Question: I am trying to do jQuery sortable with items to be moved from tab contents to another div. It it working mostly fine, but the problem I am having is that I would like the item to be back to tab from which it was taken.
So let say that I have got tabs:
- - - - - - - - -
The tab content is taking 50% of width on left and 50% of width on right is the div block to were I want to drop the items. If I would like to remove the item from div block, it should come back to the related tab, so e.g. Industry cannot go back to Shipping Addres , it needs to go to Attributes.
JSFiddle: <URL>
The screen how it looks like

My HTML code:
'''
<div class="row">
<div class="col-xs-6">
<ul class="nav nav-tabs" role="tablist">
<li class="active"><a href="#Attributes" data-toggle="tab">Attributes</a></li>
<li><a href="#InvoiceAddress" data-toggle="tab">InvoiceAddress</a></li>
<li><a href="#ShippingAddress" data-toggle="tab">ShippingAddress</a></li>
</ul>
<div id="fields-draggable" class="tab-content">
<div class="tab-pane connectedSortable ui-sortable active" id="Attributes">
<button id="field_industry" class="btn btn-primary btn-lg btn-block ui-sortable-handle">industry</button>
<button id="field_types" class="btn btn-primary btn-lg btn-block ui-sortable-handle">types</button>
<button id="field_full_name" class="btn btn-primary btn-lg btn-block ui-sortable-handle">full_name</button>
</div>
<div class="tab-pane connectedSortable ui-sortable" id="InvoiceAddress">
<button id="field_street1" class="btn btn-primary btn-lg btn-block ui-sortable-handle">street1</button>
<button id="field_street2" class="btn btn-primary btn-lg btn-block ui-sortable-handle">street2</button>
<button id="field_id" class="btn btn-primary btn-lg btn-block ui-sortable-handle">id</button>
<button id="field_street3" class="btn btn-primary btn-lg btn-block ui-sortable-handle">street3</button>
<button id="field_postcode" class="btn btn-primary btn-lg btn-block ui-sortable-handle">postcode</button>
<button id="field_city" class="btn btn-primary btn-lg btn-block ui-sortable-handle">city</button>
<button id="field_stateId" class="btn btn-primary btn-lg btn-block ui-sortable-handle">stateId</button>
<button id="field_countryId" class="btn btn-primary btn-lg btn-block ui-sortable-handle">countryId</button>
</div>
<div class="tab-pane connectedSortable ui-sortable" id="ShippingAddress">
<button id="field_id" class="btn btn-primary btn-lg btn-block ui-sortable-handle">id</button>
<button id="field_street1" class="btn btn-primary btn-lg btn-block ui-sortable-handle">street1</button>
<button id="field_street2" class="btn btn-primary btn-lg btn-block ui-sortable-handle">street2</button>
<button id="field_street3" class="btn btn-primary btn-lg btn-block ui-sortable-handle">street3</button>
<button id="field_postcode" class="btn btn-primary btn-lg btn-block ui-sortable-handle">postcode</button>
<button id="field_city" class="btn btn-primary btn-lg btn-block ui-sortable-handle">city</button>
<button id="field_stateId" class="btn btn-primary btn-lg btn-block ui-sortable-handle">stateId</button>
<button id="field_countryId" class="btn btn-primary btn-lg btn-block ui-sortable-handle">countryId</button>
</div>
</div>
</div>
<div class="col-xs-6">
<div id="fields-sortable" class="connectedSortable well ui-sortable" style="min-height: 40px;">
</div>
</div>
</div>
'''
and jQuery UI code:
'''
$("#fields-sortable, #Attributes" ).sortable({
connectWith: ".connectedSortable",
placeholder: "btn btn-default btn-lg btn-block",
cancel: ''
});
$("#fields-sortable, #InvoiceAddress" ).sortable({
connectWith: ".connectedSortable",
placeholder: "btn btn-default btn-lg btn-block",
cancel: ''
});
$("#fields-sortable, #ShippingAddress" ).sortable({
connectWith: ".connectedSortable",
placeholder: "btn btn-default btn-lg btn-block",
cancel: ''
});
$( "#fields-sortable" ).sortable({
update: function (event, ui) {
var data = $(this).sortable( "serialize");
console.log(data);
}
});
'''
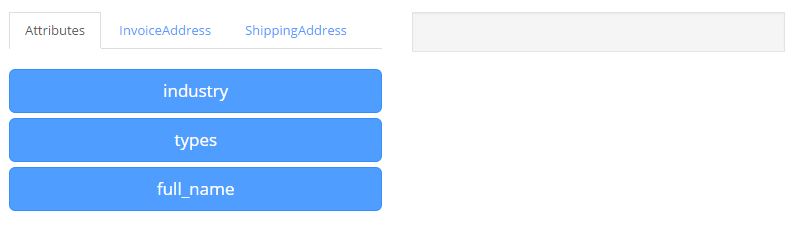
Answer: I have managed to do it by adding the 'data-tab-id' attribute to the buttons and adding 'over' event to the sortable
'''
over: function(event, ui) {
var overId = $(this).attr('id');
var elementId = $(event.toElement).data('tab-id');
if(overId != "fields-sortable" && overId != elementId) {
var aClick = $("#nav-types").find('a[href="#' + elementId + '"]');
aClick.click();
}
}
'''